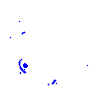
Particle: pion